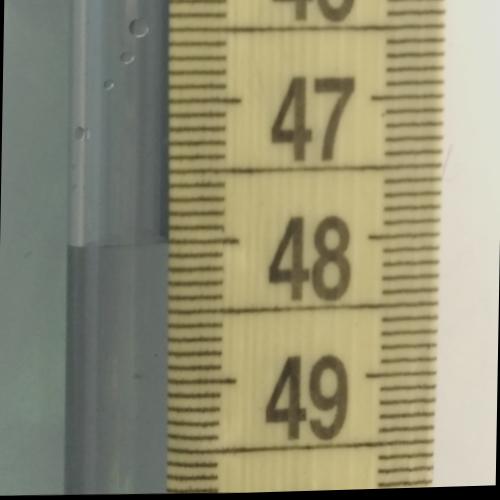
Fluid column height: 48.0 cm